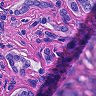
Metastatic tissue present: yes